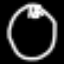
Label: clock